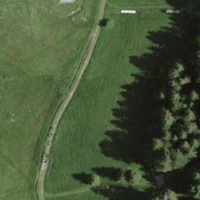
EUNIS habitat code: 25
Species observed at this site:
Caltha palustris
Geum rivale
Cruciata laevipes
Cardamine pratensis
Angelica sylvestris
Dactylorhiza majalis
Filipendula ulmaria